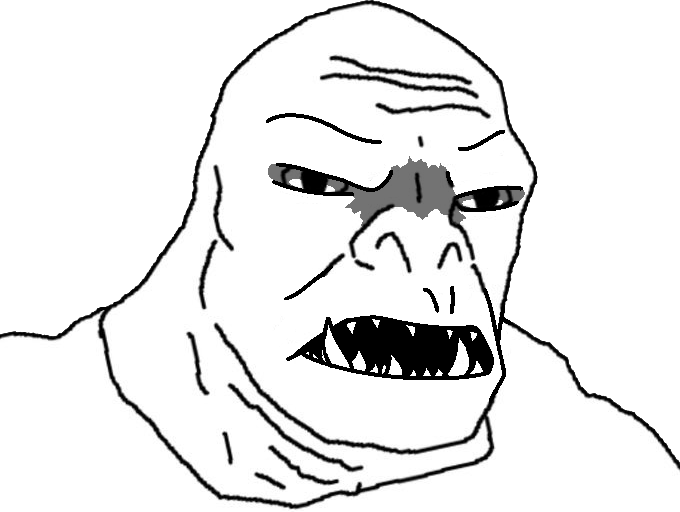
Label: 5_Craig